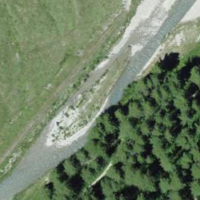
EUNIS habitat code: 43
Species observed at this site:
Stellaria nemorum
Achillea macrophylla